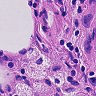
Metastatic tissue present: no